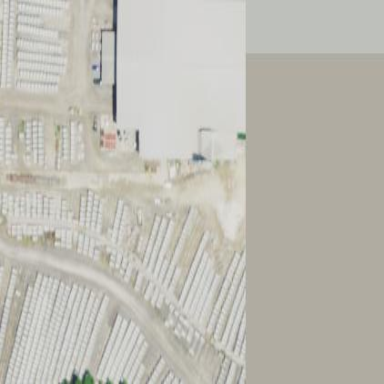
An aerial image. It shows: Industrial area.